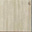
Piece: xx